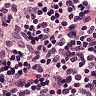
Metastatic tissue present: no